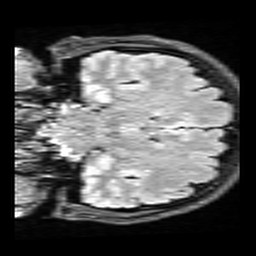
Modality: FLAIR
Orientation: coronal
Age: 37
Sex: female
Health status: healthy
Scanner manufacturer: siemens
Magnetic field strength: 3 T
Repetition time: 9 s
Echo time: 0.088 s